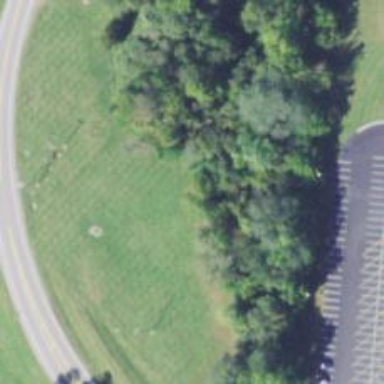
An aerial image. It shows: Disc golf hole.